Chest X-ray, AP view. Patient: 56 years old, sex F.
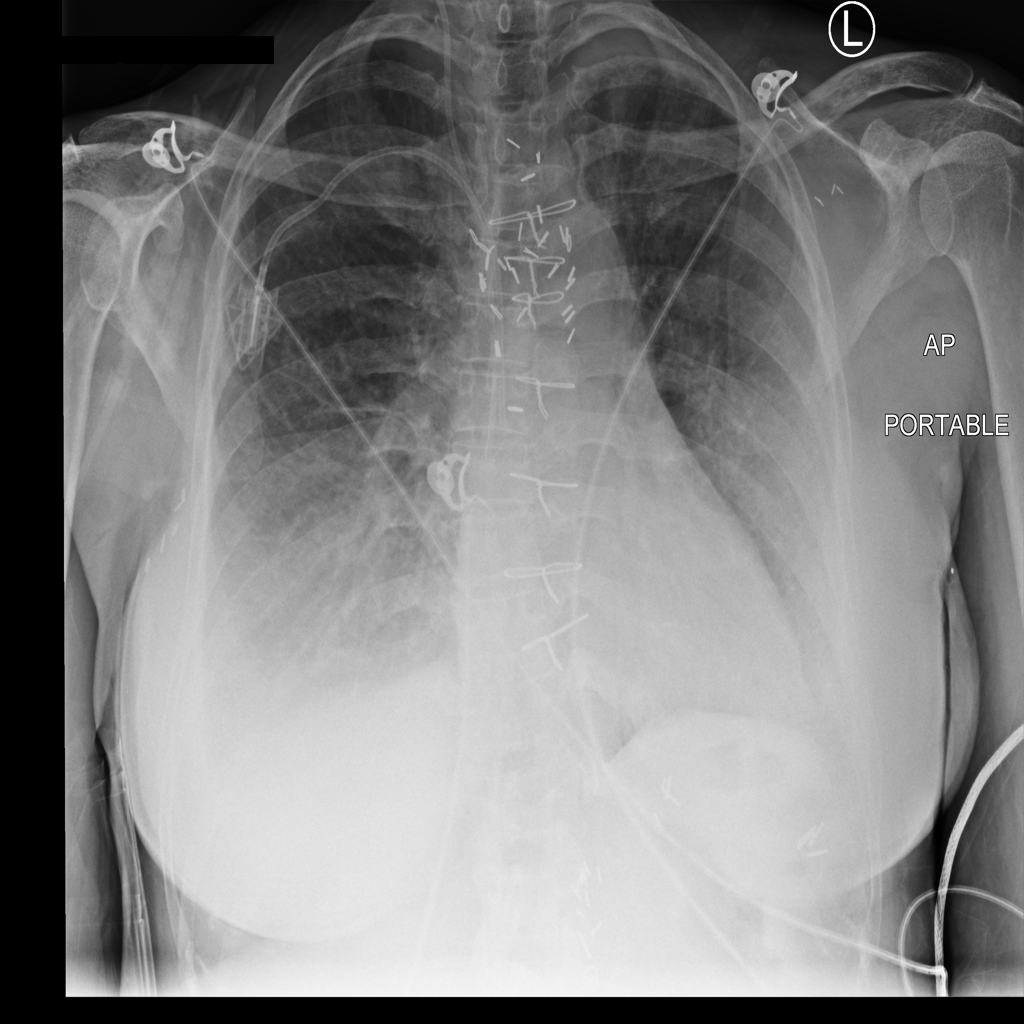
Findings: No Finding